The image is an STFT spectrogram (time versus frequency) of a rolling-element bearing's vibration signal. Classify the bearing condition as one of: normal, inner_race, outer_race, ball.
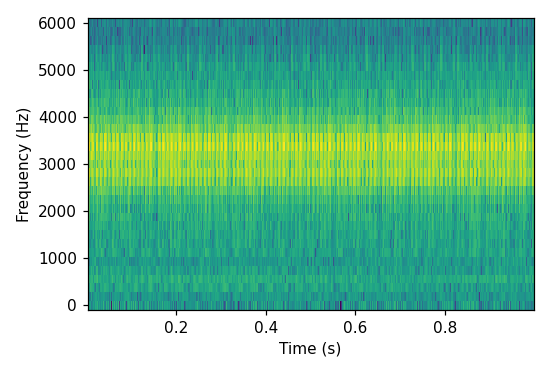
Answer: outer_race